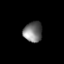
Tissue: lung
Cell type: Myeloid cells
Senescence score: 0.2094
Nuclear area (px): 371
Mean DAPI intensity: 119.016